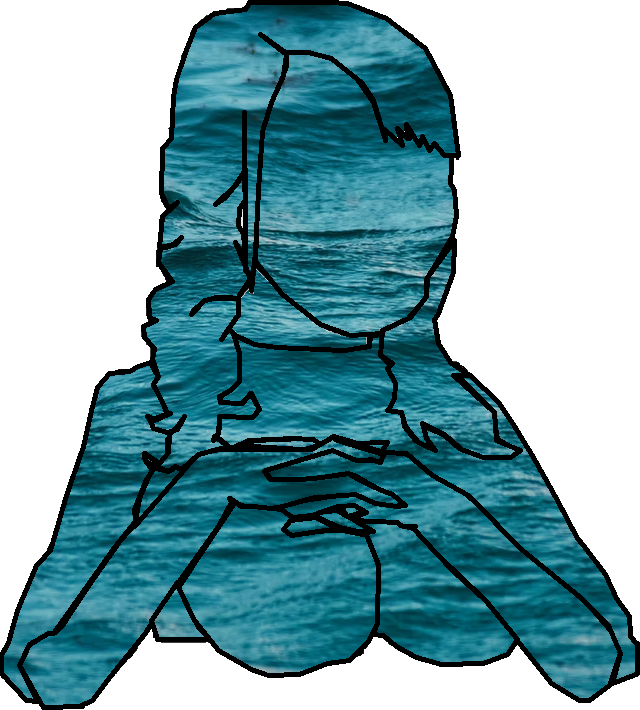
Label: 5_Abusive_Wife